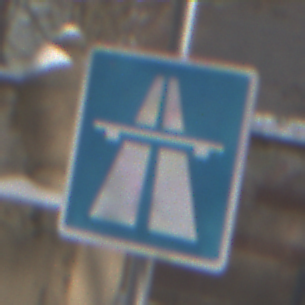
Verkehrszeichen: Autobahn
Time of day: MorningAfternoon
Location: Outdoor (Special)
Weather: Clear
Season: Winter
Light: Natural